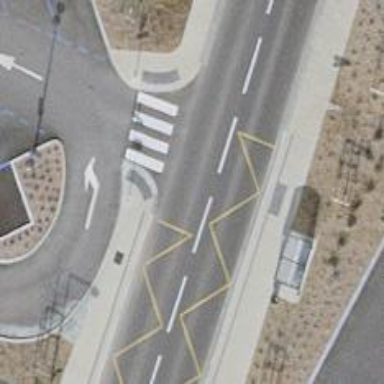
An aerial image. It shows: Uncontrolled zebra crossing on the road.